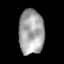
Tissue: skin
Cell type: Epithelial cells
Senescence score: 0.1726
Nuclear area (px): 1106
Mean DAPI intensity: 164.744